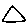
Label: triangle